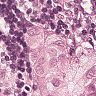
Metastatic tissue present: yes